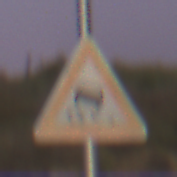
Verkehrszeichen: SchleuderOderRutschgefahr
Umgebung: Outdoor, RoadRail
Tageszeit: Dawn
Wetter: Clear
Licht: Natural
Jahreszeit: NotSpecified
Kontrast: LowContrast